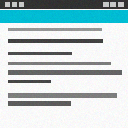
Screen state: on